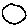
Label: circle